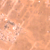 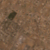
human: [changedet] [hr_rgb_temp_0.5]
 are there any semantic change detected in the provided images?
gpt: A small park was built in the middle of the desert.